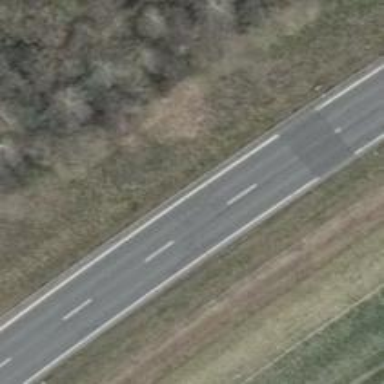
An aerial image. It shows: Asphalt motorroad with trunk classification.